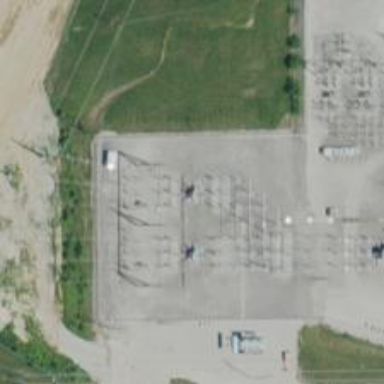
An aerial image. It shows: Switch used for power control.